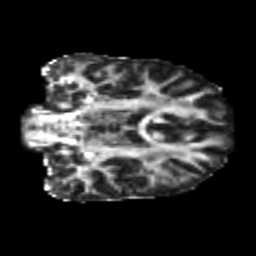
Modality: FA
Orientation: coronal
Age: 22
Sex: male
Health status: healthy
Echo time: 0.074 s